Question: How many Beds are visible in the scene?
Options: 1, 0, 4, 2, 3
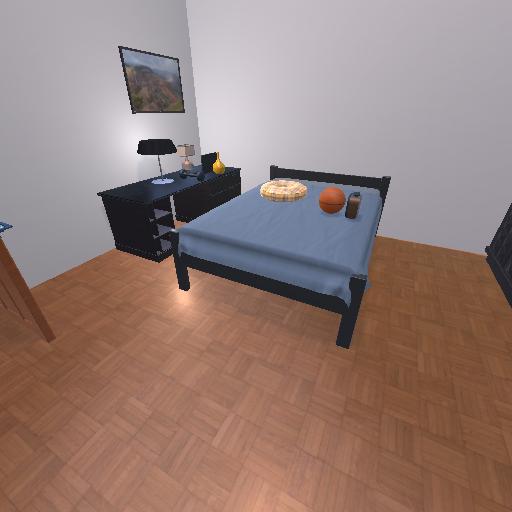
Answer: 1